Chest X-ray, PA view. Patient: 29 years old, sex F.
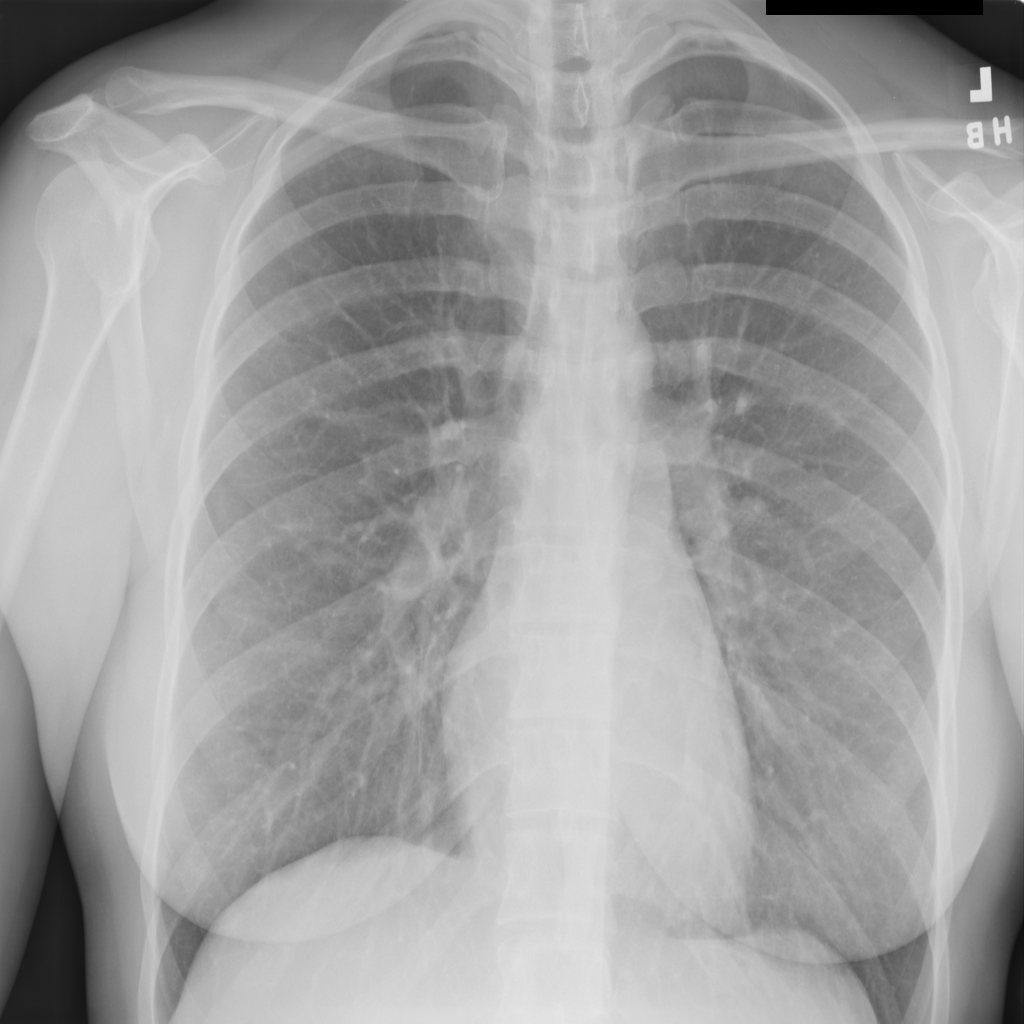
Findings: No Finding